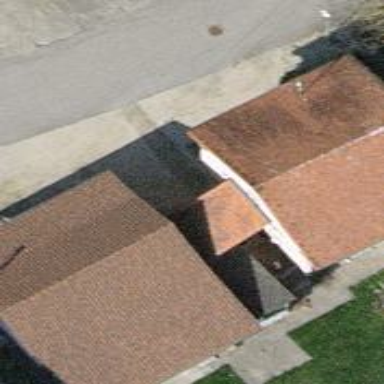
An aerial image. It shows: Group of garages.